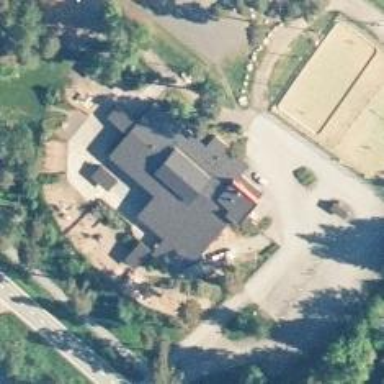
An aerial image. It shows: Kindergarten.